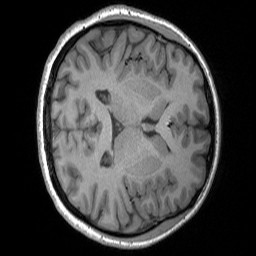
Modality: T1w
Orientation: axial
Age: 18
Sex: female
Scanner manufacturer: siemens
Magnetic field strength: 3 T
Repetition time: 1.9 s
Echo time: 0.00302 s